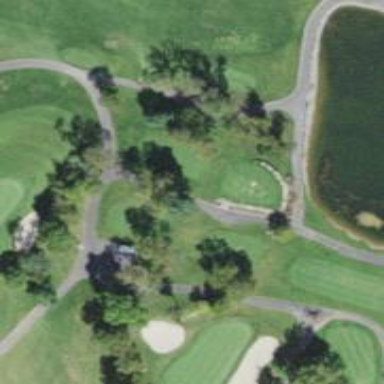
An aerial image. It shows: Asphalt service road used as golf cart path.